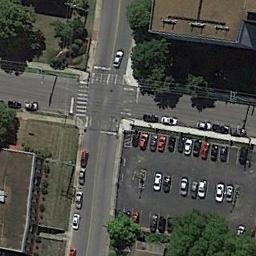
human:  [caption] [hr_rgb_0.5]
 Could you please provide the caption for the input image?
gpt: An intersection with sparse traffic is between some buildings and a parking lot .

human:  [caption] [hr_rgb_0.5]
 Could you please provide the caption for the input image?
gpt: There are some houses near the crossroads .

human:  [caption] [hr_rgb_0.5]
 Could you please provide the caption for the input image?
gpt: There are several moving vehicles on the road at the intersection, There are many buildings and some trees around the intersection, And many cars are parked in the open space beside the intersection .

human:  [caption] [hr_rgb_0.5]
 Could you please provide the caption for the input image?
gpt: There are many cars in the open space near the intersection .

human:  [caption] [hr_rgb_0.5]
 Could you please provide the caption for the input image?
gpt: There are some cars parked beside the intersection .